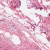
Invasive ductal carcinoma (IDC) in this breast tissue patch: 0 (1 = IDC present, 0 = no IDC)